Interaction volume radius: 10 \u00c5
Interaction volume height: 20 \u00c5
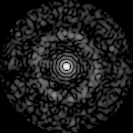
Disorder parameter: 0.8229